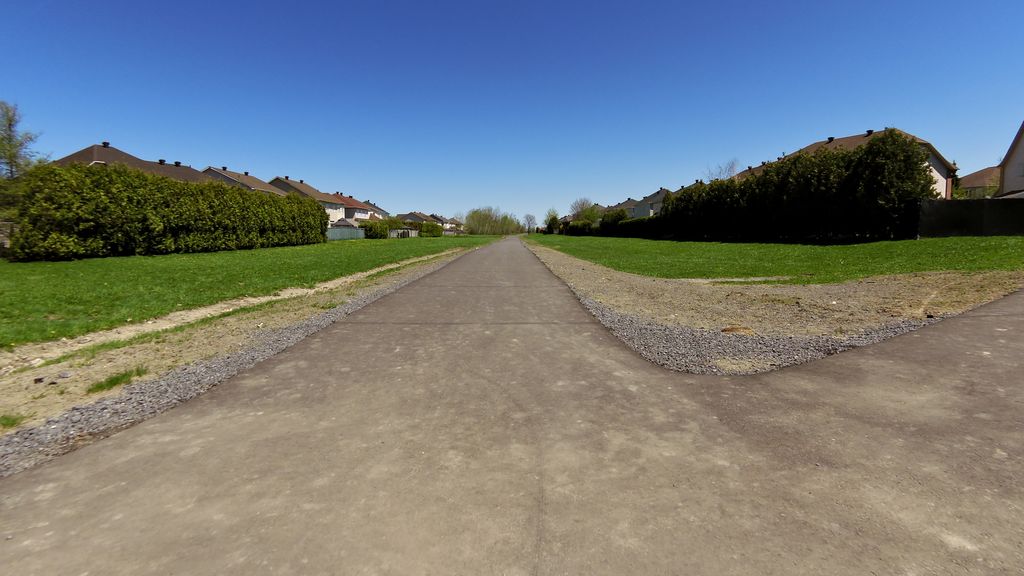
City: ottawa-gatineau